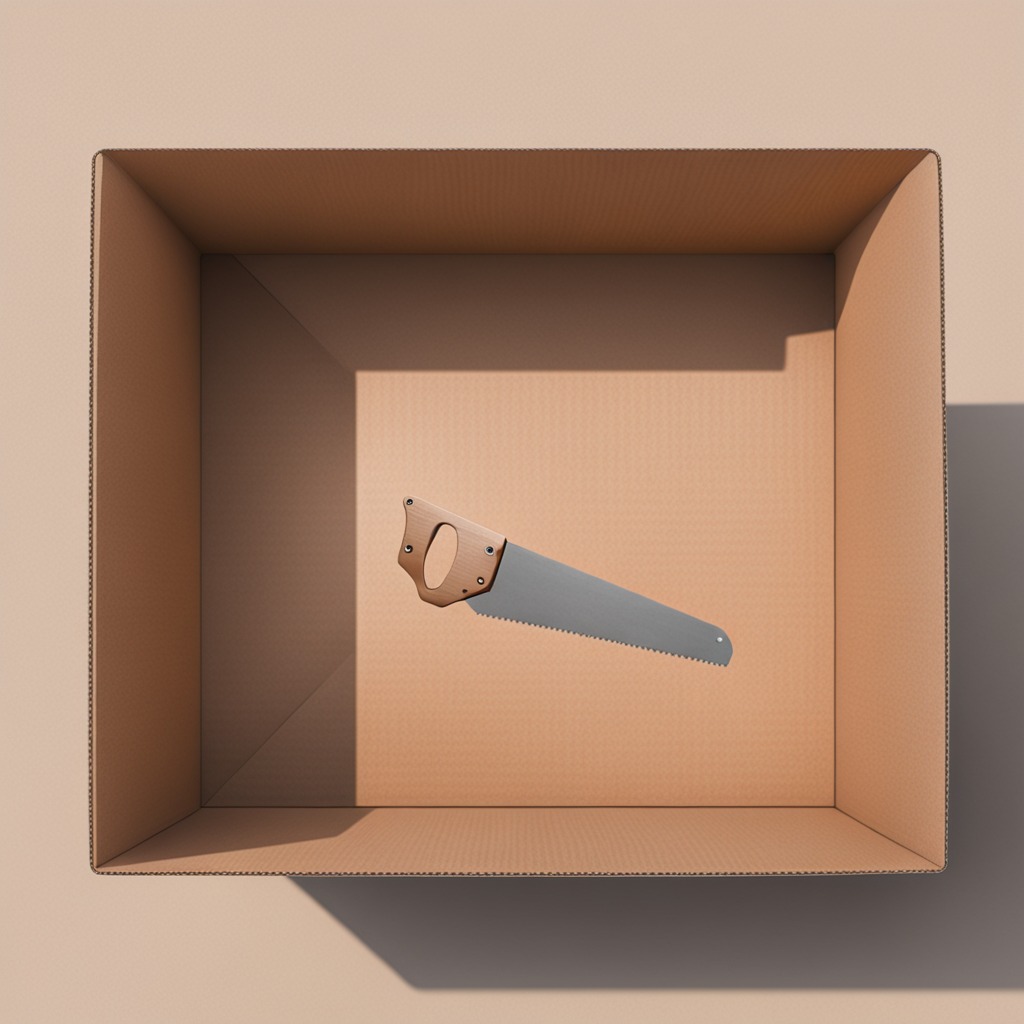
A metal saw is lying on a clean dry cardboard box surface in an outdoor workshop during daytime bright natural light soft shadows slightly creased but